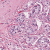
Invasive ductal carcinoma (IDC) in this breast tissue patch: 1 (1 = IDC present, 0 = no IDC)